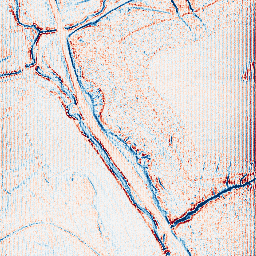
Category: edge_preserving
Decomposition family: anisotropic_diffusion
Decomposition parameters: iterations: 5
kappa: 100
gamma: 0.15
Upsampling method: fft_zeropad
Upsampling parameters: scale: 4
Upsampling scale: 4